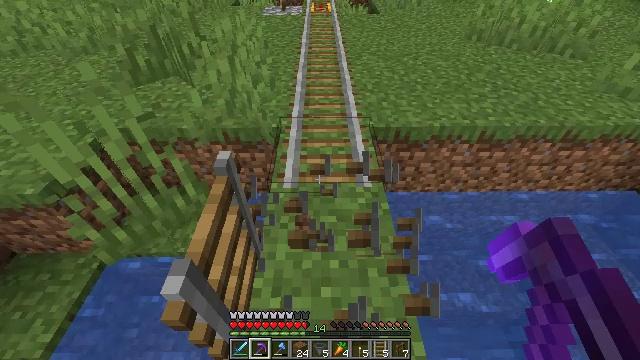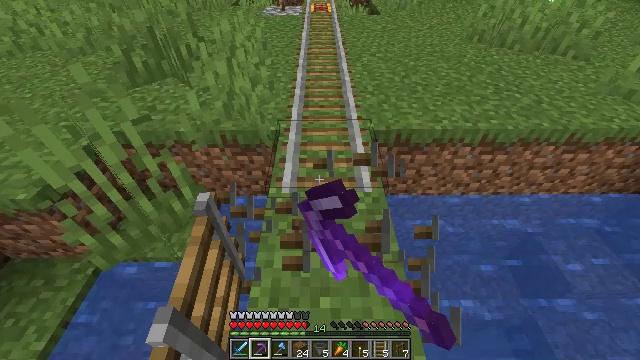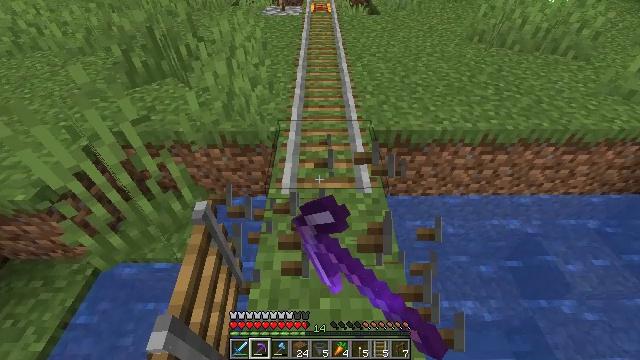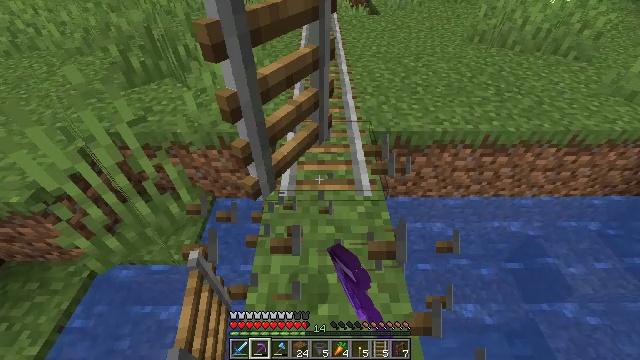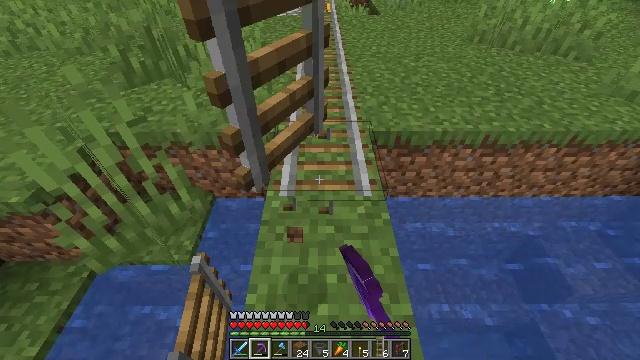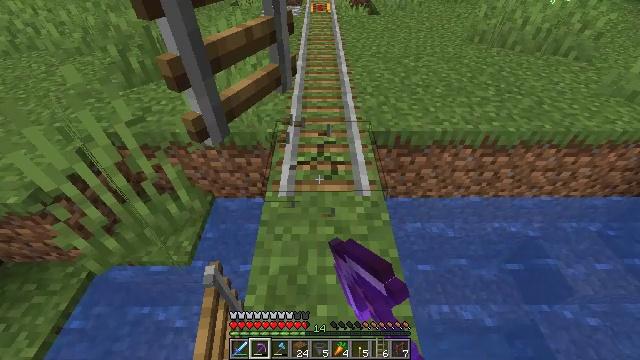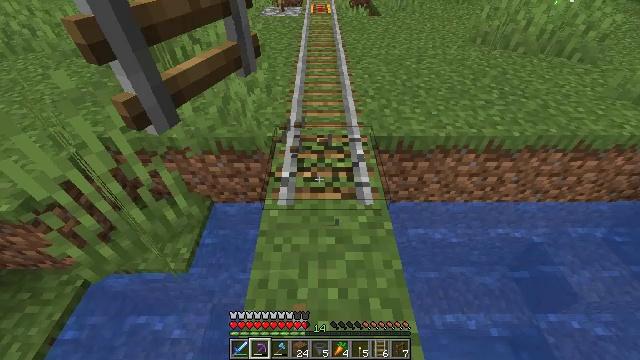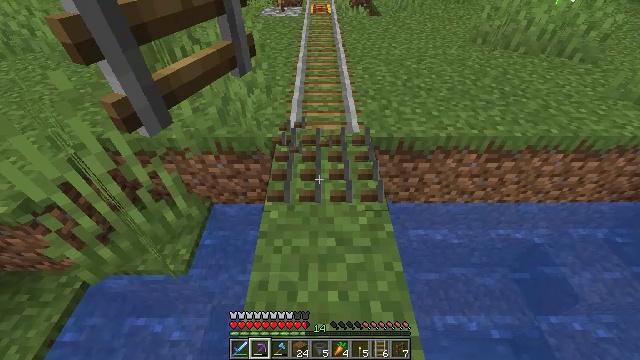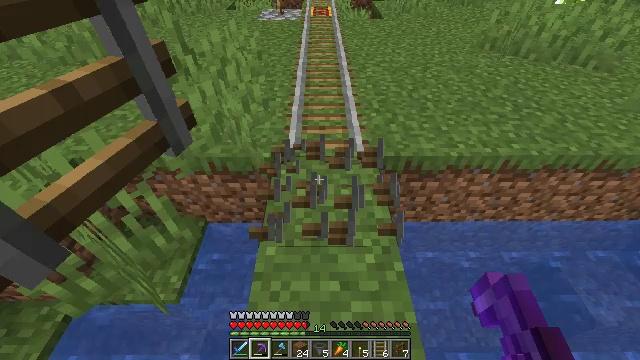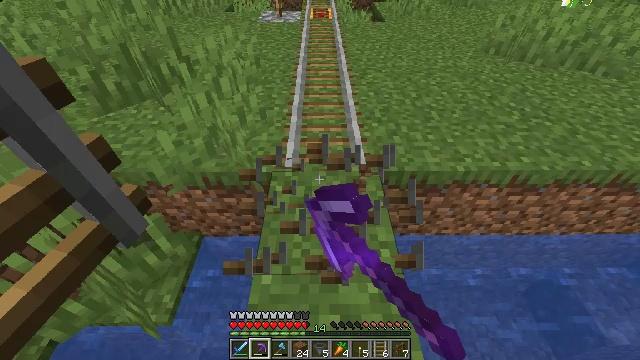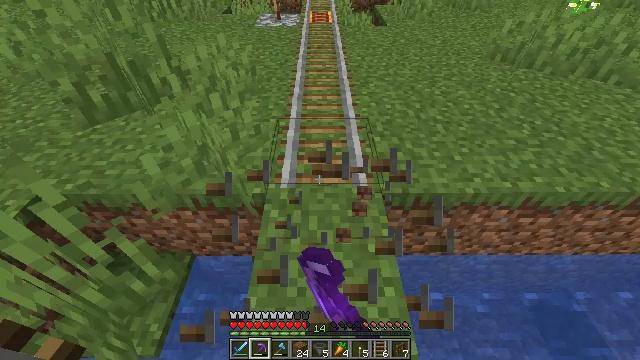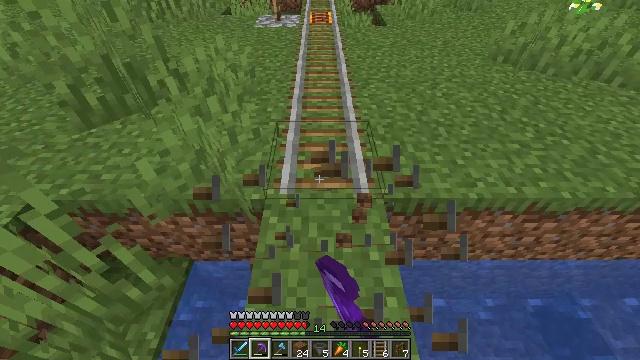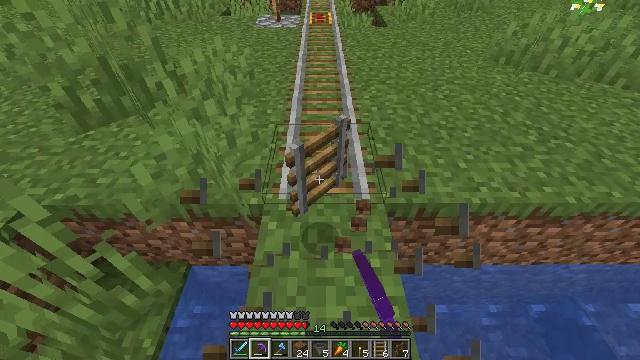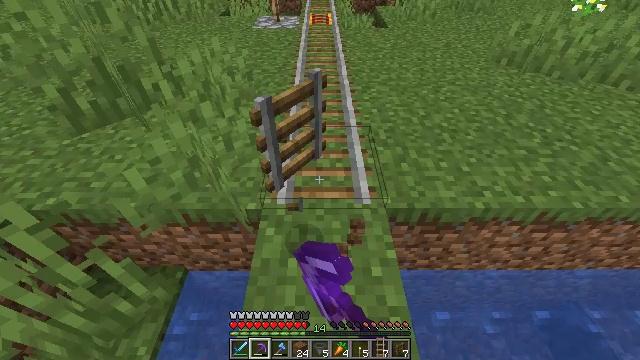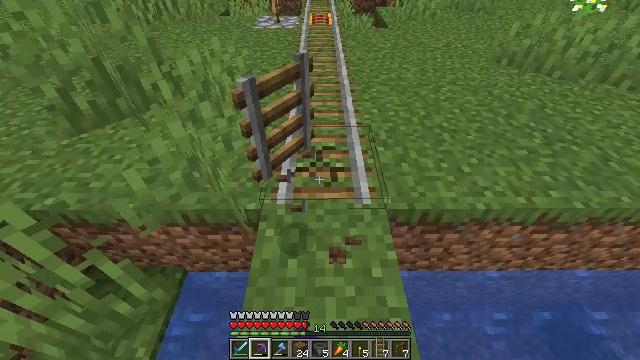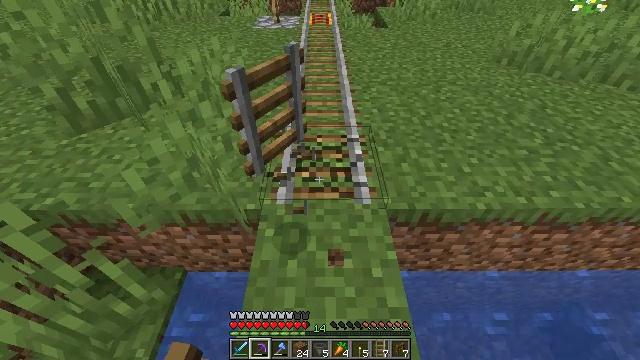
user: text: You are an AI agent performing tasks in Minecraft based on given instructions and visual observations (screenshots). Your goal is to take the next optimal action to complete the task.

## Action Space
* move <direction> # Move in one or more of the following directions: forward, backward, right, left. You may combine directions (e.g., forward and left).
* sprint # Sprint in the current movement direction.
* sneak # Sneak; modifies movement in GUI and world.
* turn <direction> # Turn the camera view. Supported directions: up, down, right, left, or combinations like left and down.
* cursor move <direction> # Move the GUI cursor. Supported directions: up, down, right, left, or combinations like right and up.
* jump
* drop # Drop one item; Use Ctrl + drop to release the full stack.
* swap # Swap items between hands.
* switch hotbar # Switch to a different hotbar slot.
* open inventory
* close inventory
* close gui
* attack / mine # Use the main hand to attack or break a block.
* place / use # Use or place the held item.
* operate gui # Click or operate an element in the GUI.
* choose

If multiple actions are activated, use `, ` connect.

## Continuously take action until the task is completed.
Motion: motion action
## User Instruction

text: Mine the rail.
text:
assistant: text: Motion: attack / mine
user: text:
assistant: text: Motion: attack / mine
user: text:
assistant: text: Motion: attack / mine
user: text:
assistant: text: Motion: attack / mine
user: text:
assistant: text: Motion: attack / mine
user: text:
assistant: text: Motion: move forward, attack / mine
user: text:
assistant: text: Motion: move forward, attack / mine
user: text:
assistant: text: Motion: move forward, attack / mine
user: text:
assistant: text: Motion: move forward, attack / mine
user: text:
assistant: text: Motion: move forward, attack / mine
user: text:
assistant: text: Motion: attack / mine
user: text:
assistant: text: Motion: attack / mine
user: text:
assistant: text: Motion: attack / mine
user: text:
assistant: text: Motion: attack / mine
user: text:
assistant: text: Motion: attack / mine
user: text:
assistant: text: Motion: move forward, attack / mine
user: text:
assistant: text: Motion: move forward, attack / mine
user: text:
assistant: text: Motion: move forward, attack / mine
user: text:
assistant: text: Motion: move forward, attack / mine
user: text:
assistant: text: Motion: move forward, attack / mine
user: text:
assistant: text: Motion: attack / mine
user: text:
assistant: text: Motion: attack / mine
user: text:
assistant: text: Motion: attack / mine
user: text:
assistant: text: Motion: attack / mine
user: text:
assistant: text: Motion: attack / mine
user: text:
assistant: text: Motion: move forward, attack / mine
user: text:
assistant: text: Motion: move forward, attack / mine
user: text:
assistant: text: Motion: move forward, attack / mine
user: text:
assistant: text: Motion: move forward, attack / mine
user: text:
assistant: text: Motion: move forward, attack / mine